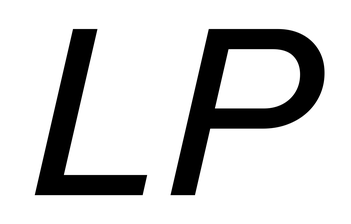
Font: InstrumentSans-Italic_Medium_Italic